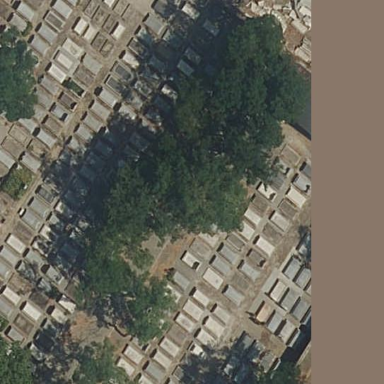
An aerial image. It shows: Wall surrounding cemetery.